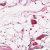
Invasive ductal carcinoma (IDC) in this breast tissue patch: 0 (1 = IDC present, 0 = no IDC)